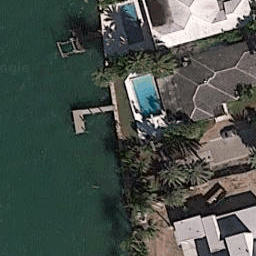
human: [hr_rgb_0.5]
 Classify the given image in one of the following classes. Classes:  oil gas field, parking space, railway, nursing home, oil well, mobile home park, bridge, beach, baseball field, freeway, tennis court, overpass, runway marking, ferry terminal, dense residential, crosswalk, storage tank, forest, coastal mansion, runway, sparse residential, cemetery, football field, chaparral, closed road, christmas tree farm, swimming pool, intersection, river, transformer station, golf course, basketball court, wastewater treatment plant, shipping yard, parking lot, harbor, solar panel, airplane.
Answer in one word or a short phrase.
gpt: coastal mansion